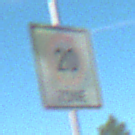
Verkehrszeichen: BeginnZone20
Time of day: Midday
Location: Outdoor (Special)
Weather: PartlyCloudy
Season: NotSpecified
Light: Natural